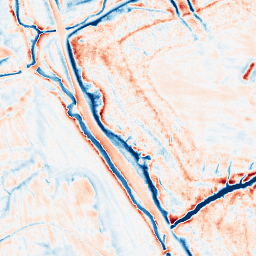
Category: edge_preserving
Decomposition family: anisotropic_diffusion
Decomposition parameters: iterations: 50
kappa: 100
gamma: 0.15
Upsampling method: lanczos
Upsampling parameters: scale: 8
Upsampling scale: 8